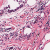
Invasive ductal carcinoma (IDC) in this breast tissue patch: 0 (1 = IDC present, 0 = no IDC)